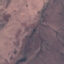
Land use / land cover class: HerbaceousVegetation